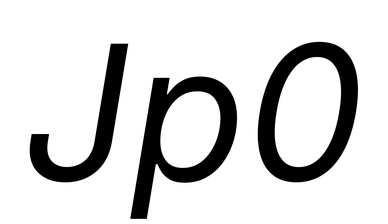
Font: Inter-Italic_Italic